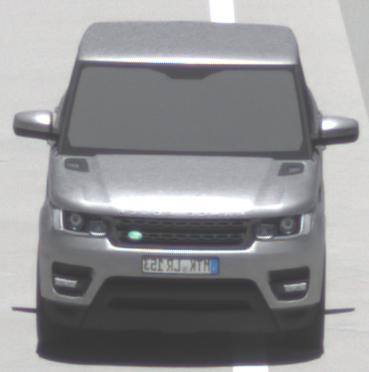
Make: Land Rover
Model: Range Rover Sport 5.0 V8 SC
Detailed model: Range Rover Sport (II)
Model produced from: 2013/09
Model produced until: 2015/07
Doors: 5
Color: white
Road condition: dry road
Daytime: midday
Contrast: high contrast